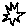
Label: star